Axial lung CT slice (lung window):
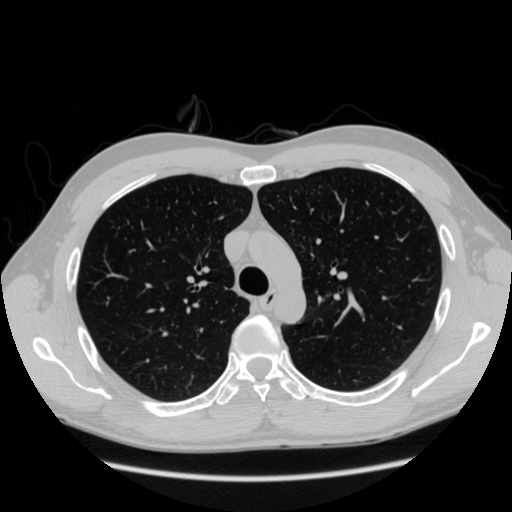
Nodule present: no